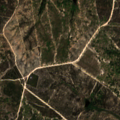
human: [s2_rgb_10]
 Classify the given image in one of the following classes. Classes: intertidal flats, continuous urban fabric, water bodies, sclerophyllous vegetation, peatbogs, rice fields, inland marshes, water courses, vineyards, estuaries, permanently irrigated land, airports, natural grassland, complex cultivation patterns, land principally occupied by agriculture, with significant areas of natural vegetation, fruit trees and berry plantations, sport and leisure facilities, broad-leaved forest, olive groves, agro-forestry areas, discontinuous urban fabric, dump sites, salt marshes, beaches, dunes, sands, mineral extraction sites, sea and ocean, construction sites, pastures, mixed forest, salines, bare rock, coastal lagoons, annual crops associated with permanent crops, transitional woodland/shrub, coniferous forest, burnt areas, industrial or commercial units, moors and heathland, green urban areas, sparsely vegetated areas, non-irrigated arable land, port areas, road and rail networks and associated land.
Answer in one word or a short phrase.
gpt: agro-forestry areas, broad-leaved forest, coniferous forest, transitional woodland/shrub